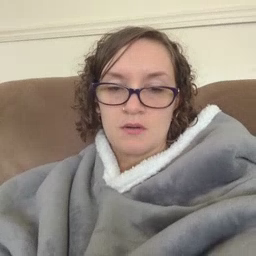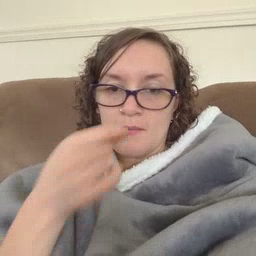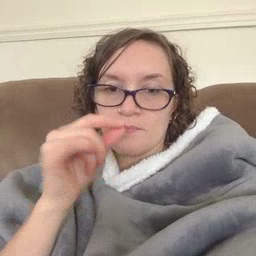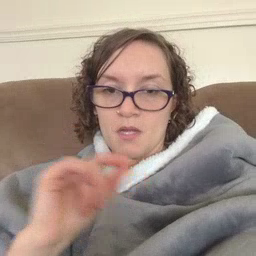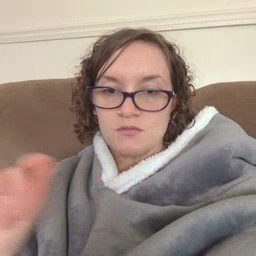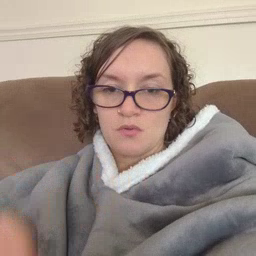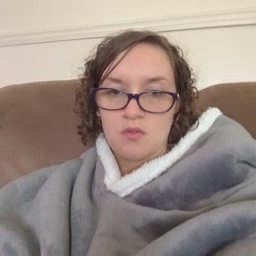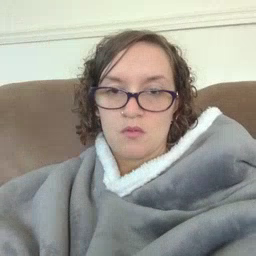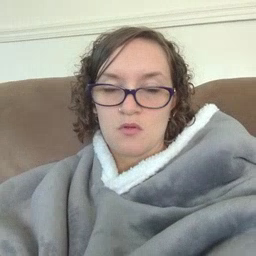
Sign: pencil